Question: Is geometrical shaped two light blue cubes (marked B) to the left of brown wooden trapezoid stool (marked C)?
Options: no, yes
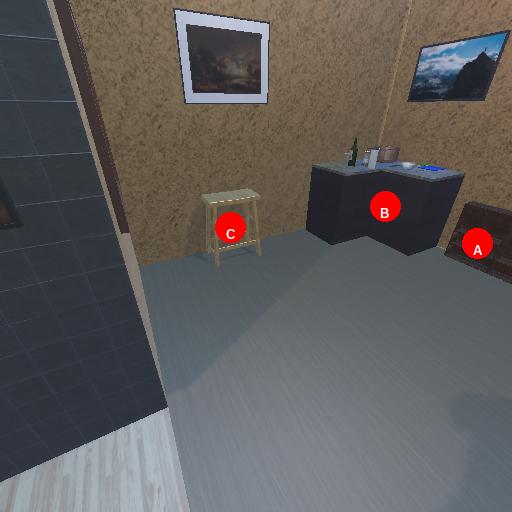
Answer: no